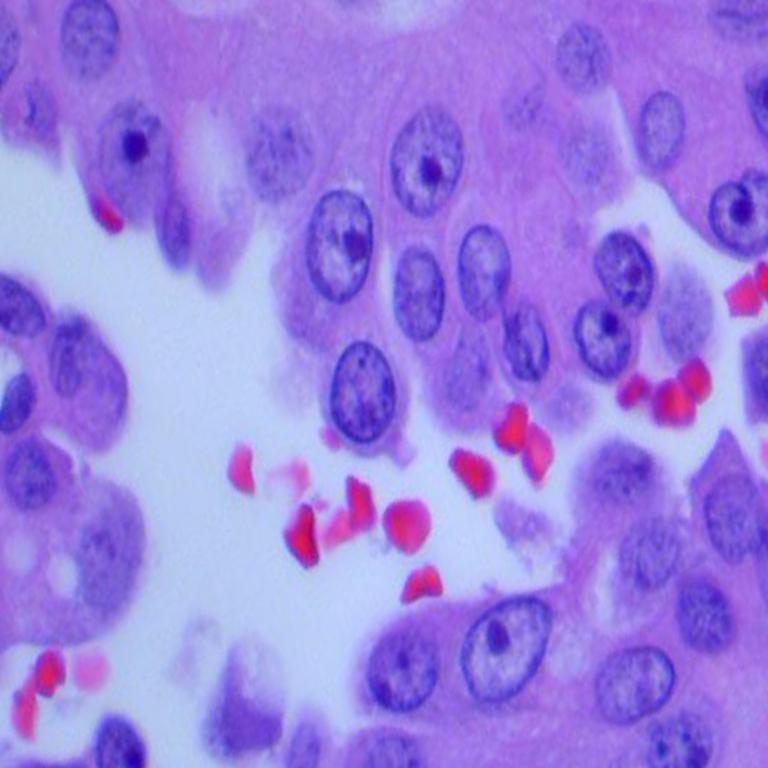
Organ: lung
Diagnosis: adenocarcinomas